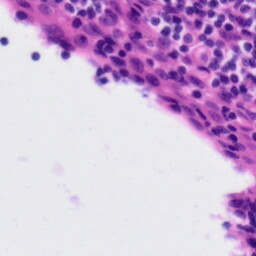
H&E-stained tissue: Tonsil